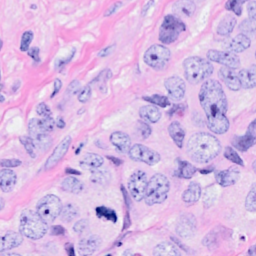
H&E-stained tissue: Breast